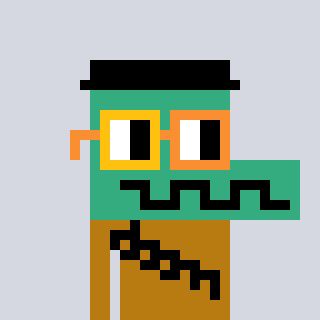
a pixel art character with square yellow and orange glasses, a crocodile-shaped head and a gold-colored body on a cool background